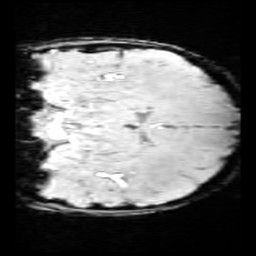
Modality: SWI
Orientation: coronal
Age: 10
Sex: female
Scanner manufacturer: siemens
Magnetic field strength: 3 T
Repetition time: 0.027 s
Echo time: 0.02 s